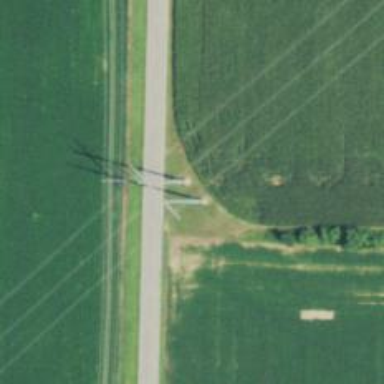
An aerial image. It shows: Power tower.